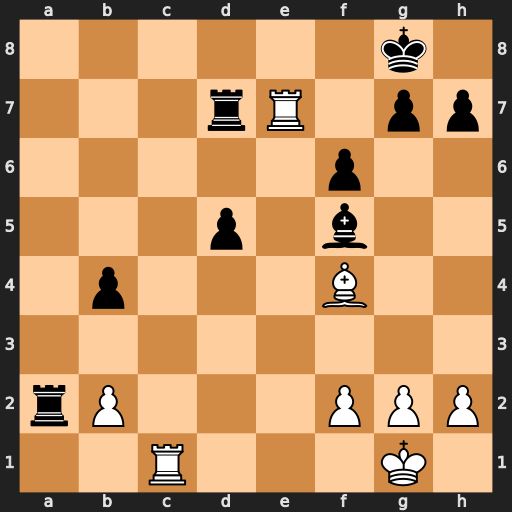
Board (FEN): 6k1/3rR1pp/5p2/3p1b2/1p3B2/8/rP3PPP/2R3K1
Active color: w
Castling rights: -
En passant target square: -
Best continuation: Rc8+ Rd8 Rxd8#